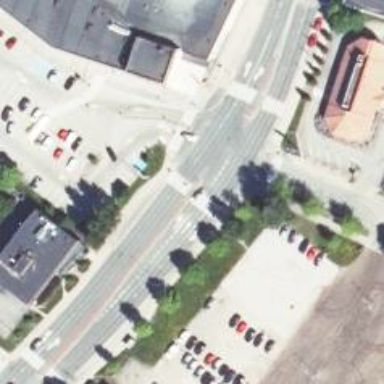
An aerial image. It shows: Crossing on asphalt cycleway.